Interaction volume radius: 5 \u00c5
Interaction volume height: 30 \u00c5
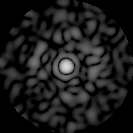
Disorder parameter: 0.809